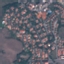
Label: Residential